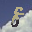
Label: 8